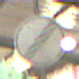
Verkehrszeichen: EndeSaemtlicherBegrenzungen
Umgebung: Roofed, Special
Tageszeit: MorningAfternoon
Wetter: NotSpecified
Licht: Artificial
Jahreszeit: NotSpecified
Kontrast: MediumContrast